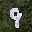
Label: 9